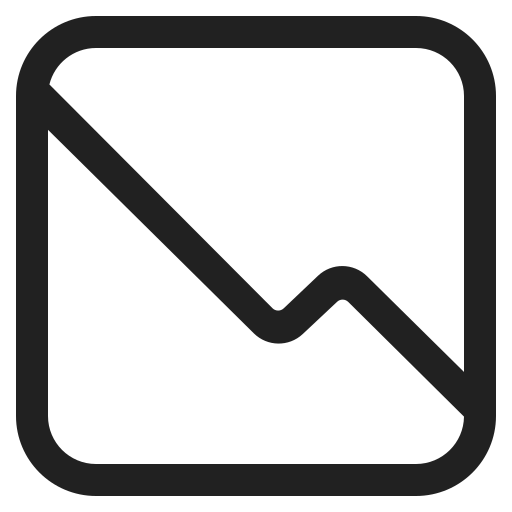
chart decreasing high contrast